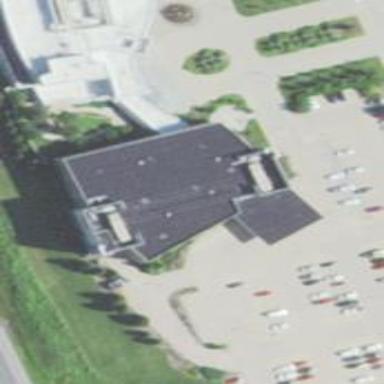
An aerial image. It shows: Building.